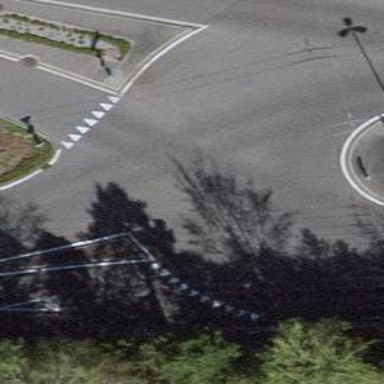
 with roundabout junction. The road also has designated cycle lane and trolley wires above."